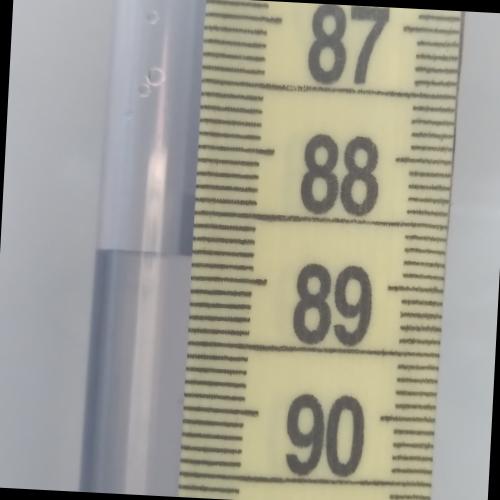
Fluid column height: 88.8 cm